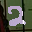
Label: 2